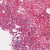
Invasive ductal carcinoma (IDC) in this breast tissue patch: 0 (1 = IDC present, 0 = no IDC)